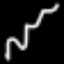
Label: squiggle